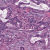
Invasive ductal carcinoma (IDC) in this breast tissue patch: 0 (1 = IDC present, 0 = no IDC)